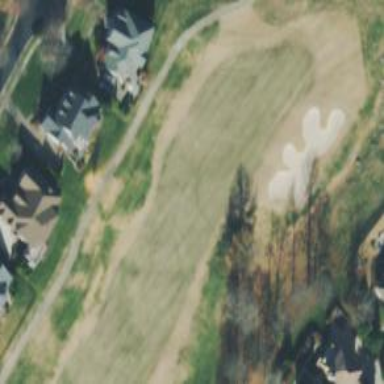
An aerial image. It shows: Golf hole.